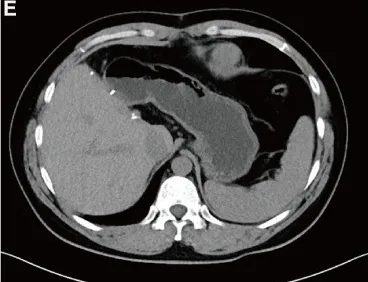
Postoperative histopathological results. (E,F) One year postoperative CT follow-up results. No tumor recurrence or metastasis was detected in the patient.
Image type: radiology (ct)